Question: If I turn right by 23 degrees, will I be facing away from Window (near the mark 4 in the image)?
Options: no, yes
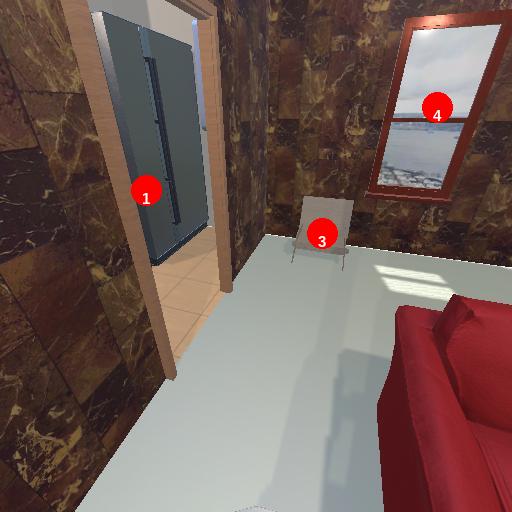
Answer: no